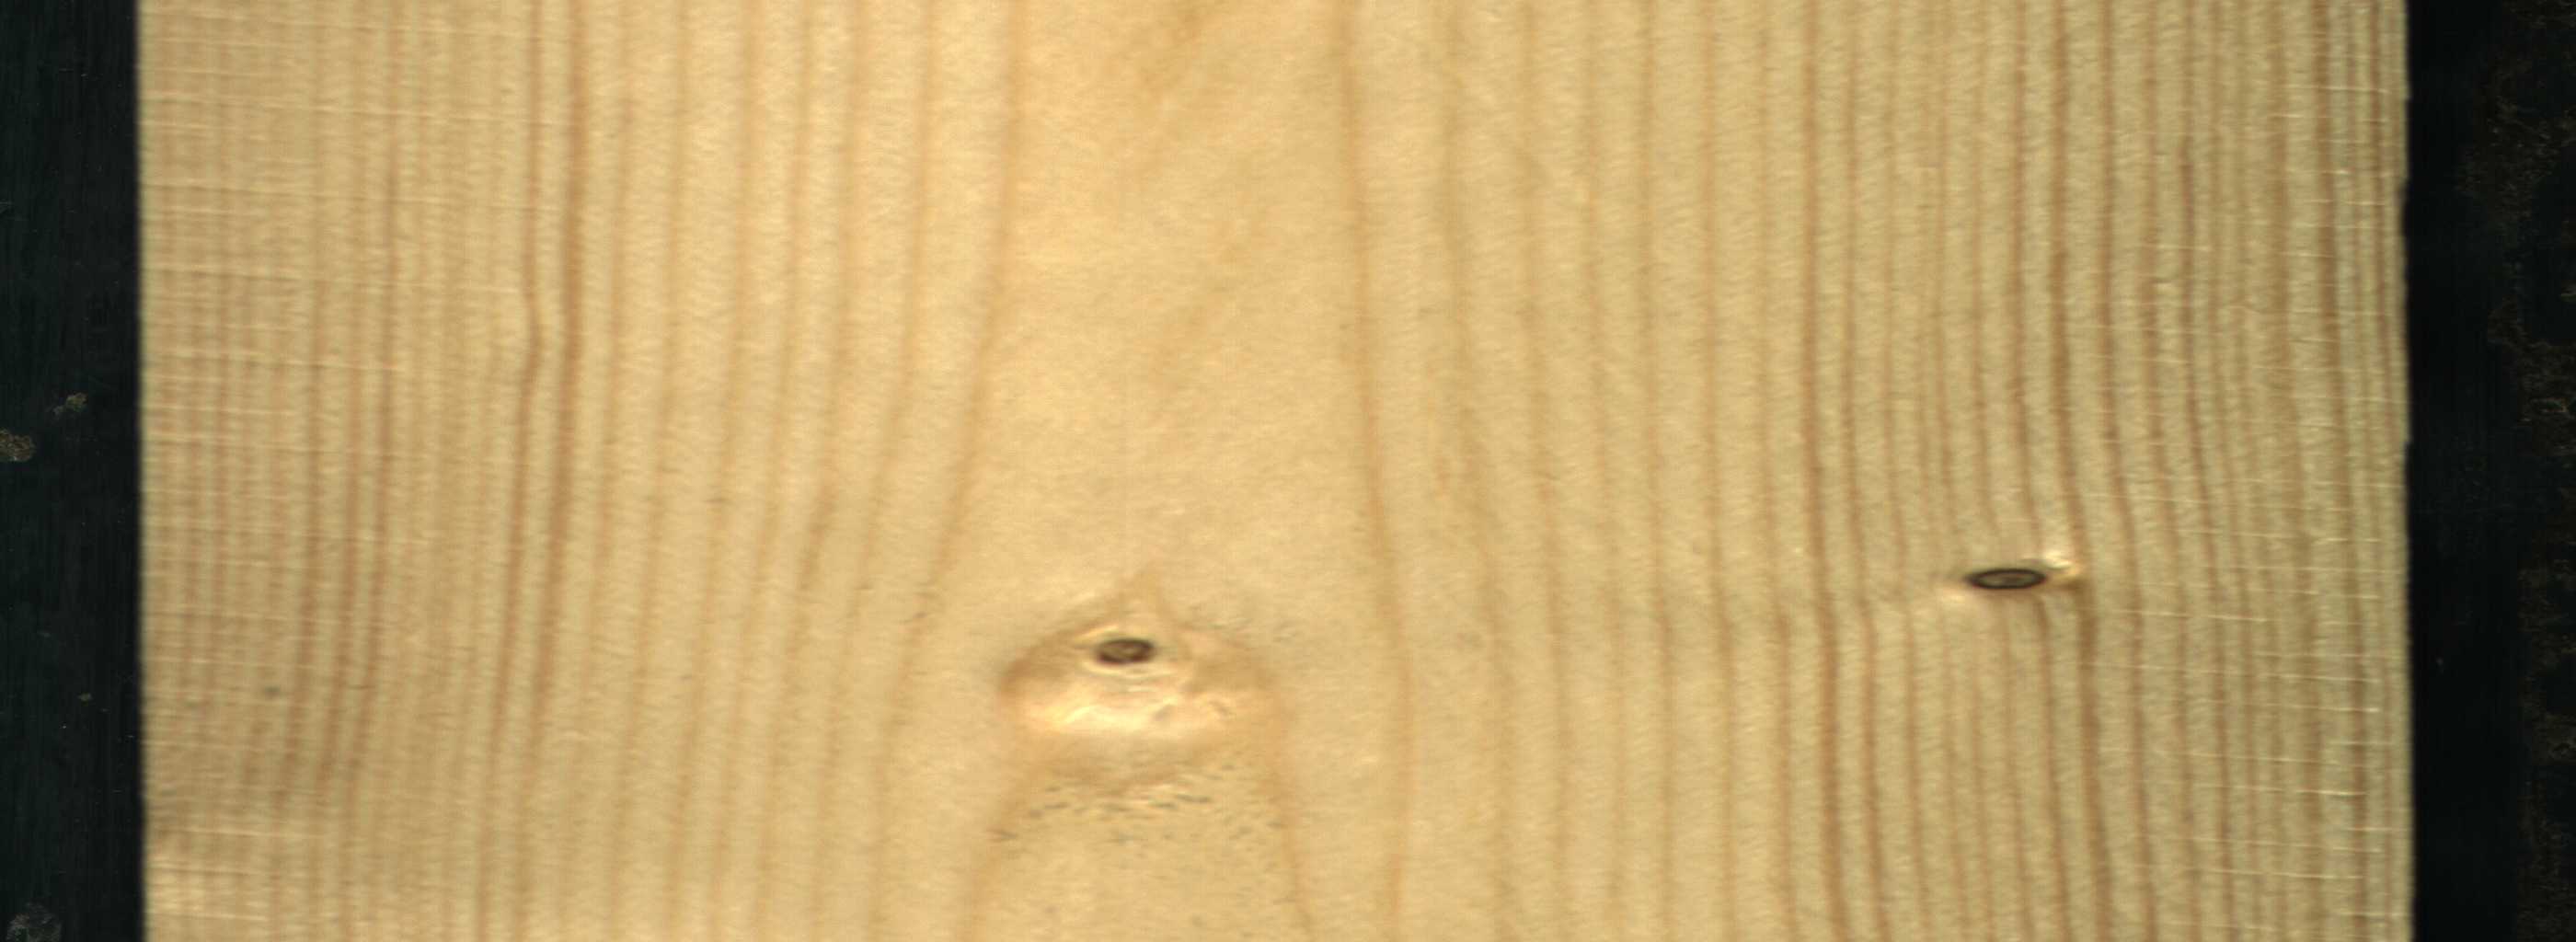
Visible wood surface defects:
Dead_Knot
Live_Knot